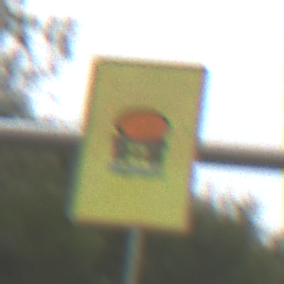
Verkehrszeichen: FahrzeugeMitWassergefaehrdenderLadungOhnePfeilsymbol
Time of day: Midday
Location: Outdoor (Nature)
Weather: Overcast
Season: NotSpecified
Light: Natural